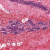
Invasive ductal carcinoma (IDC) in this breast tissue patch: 0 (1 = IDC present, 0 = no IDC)